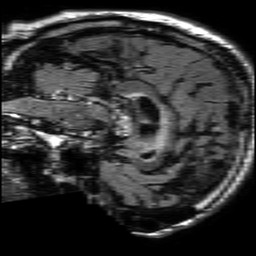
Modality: FLAIR
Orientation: sagittal
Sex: male
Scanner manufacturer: philips
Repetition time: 11 s
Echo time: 0.125 s